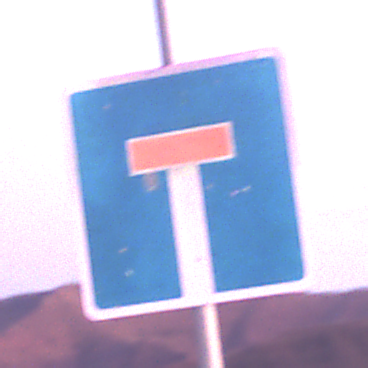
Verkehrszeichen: Sackgasse
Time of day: Dawn
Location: Outdoor (Nature)
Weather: PartlyCloudy
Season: NotSpecified
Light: Natural